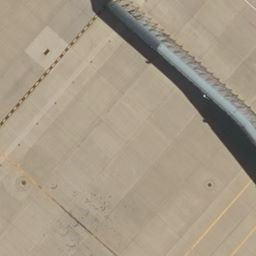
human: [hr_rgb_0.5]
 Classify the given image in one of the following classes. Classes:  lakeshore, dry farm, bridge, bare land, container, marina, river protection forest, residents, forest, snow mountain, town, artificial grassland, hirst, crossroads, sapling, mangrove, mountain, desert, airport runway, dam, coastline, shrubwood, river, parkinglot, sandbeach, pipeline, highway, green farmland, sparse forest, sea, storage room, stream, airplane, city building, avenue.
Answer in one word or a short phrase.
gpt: airport runway